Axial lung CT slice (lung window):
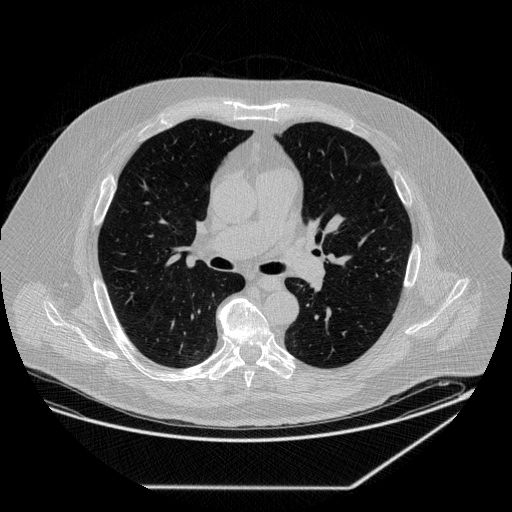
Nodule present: no